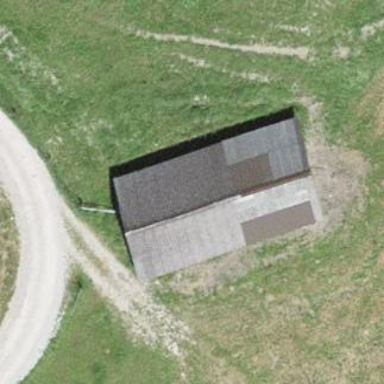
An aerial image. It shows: Barn.